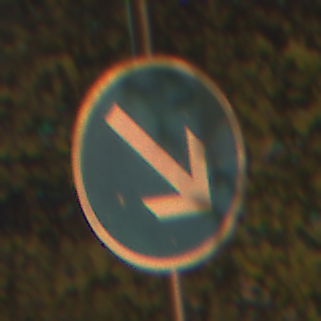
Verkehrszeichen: VorgeschriebeneVorbeifahrtRechts
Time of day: Night
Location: Outdoor (Urban)
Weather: PartlyCloudy
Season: NotSpecified
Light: Artificial